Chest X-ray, AP view. Patient: 46 years old, sex M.
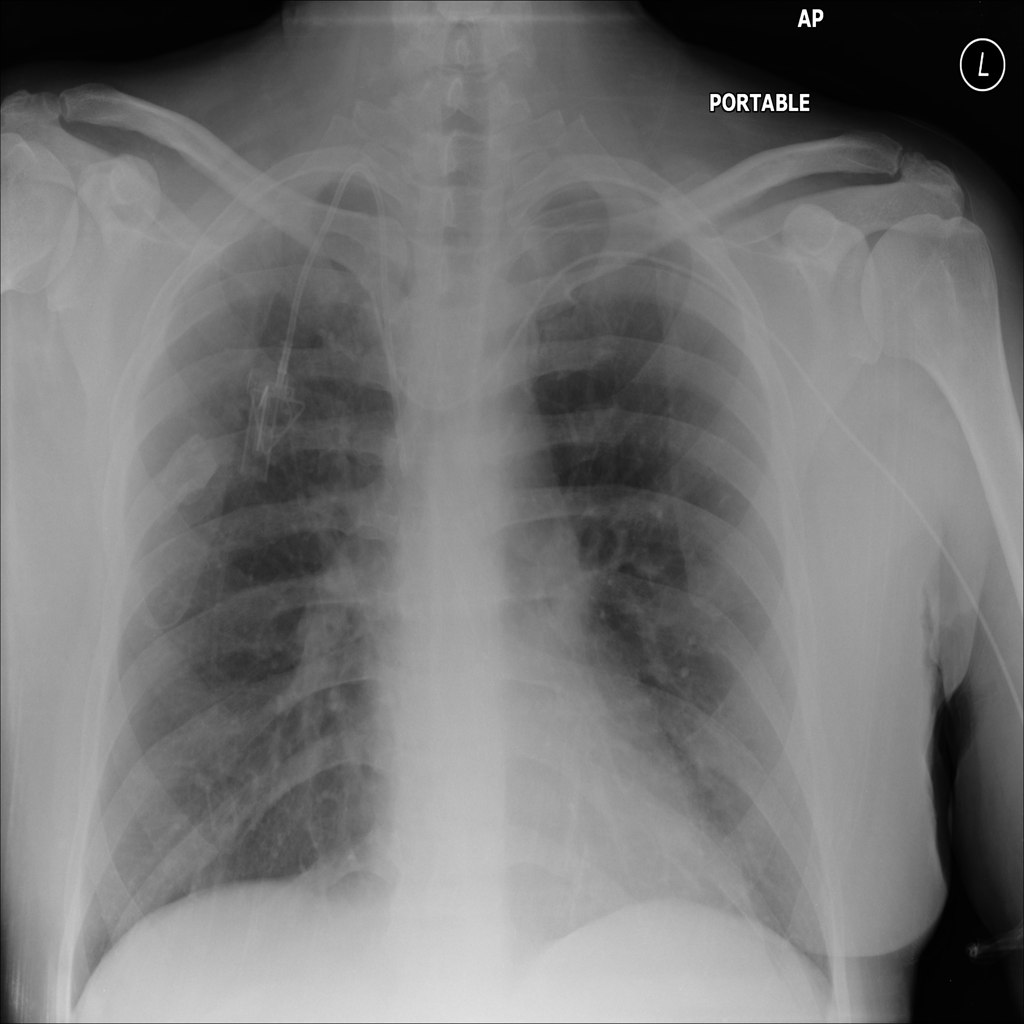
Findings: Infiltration